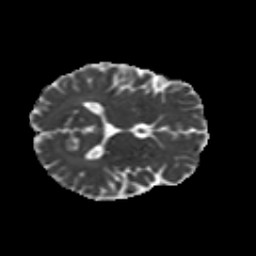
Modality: MD
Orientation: axial
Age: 64
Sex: male
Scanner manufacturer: siemens
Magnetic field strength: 3 T
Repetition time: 8.6 s
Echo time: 0.095 s